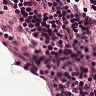
Metastatic tissue present: no